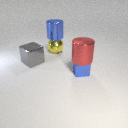
small blue metal cube in front of large gray metal cube